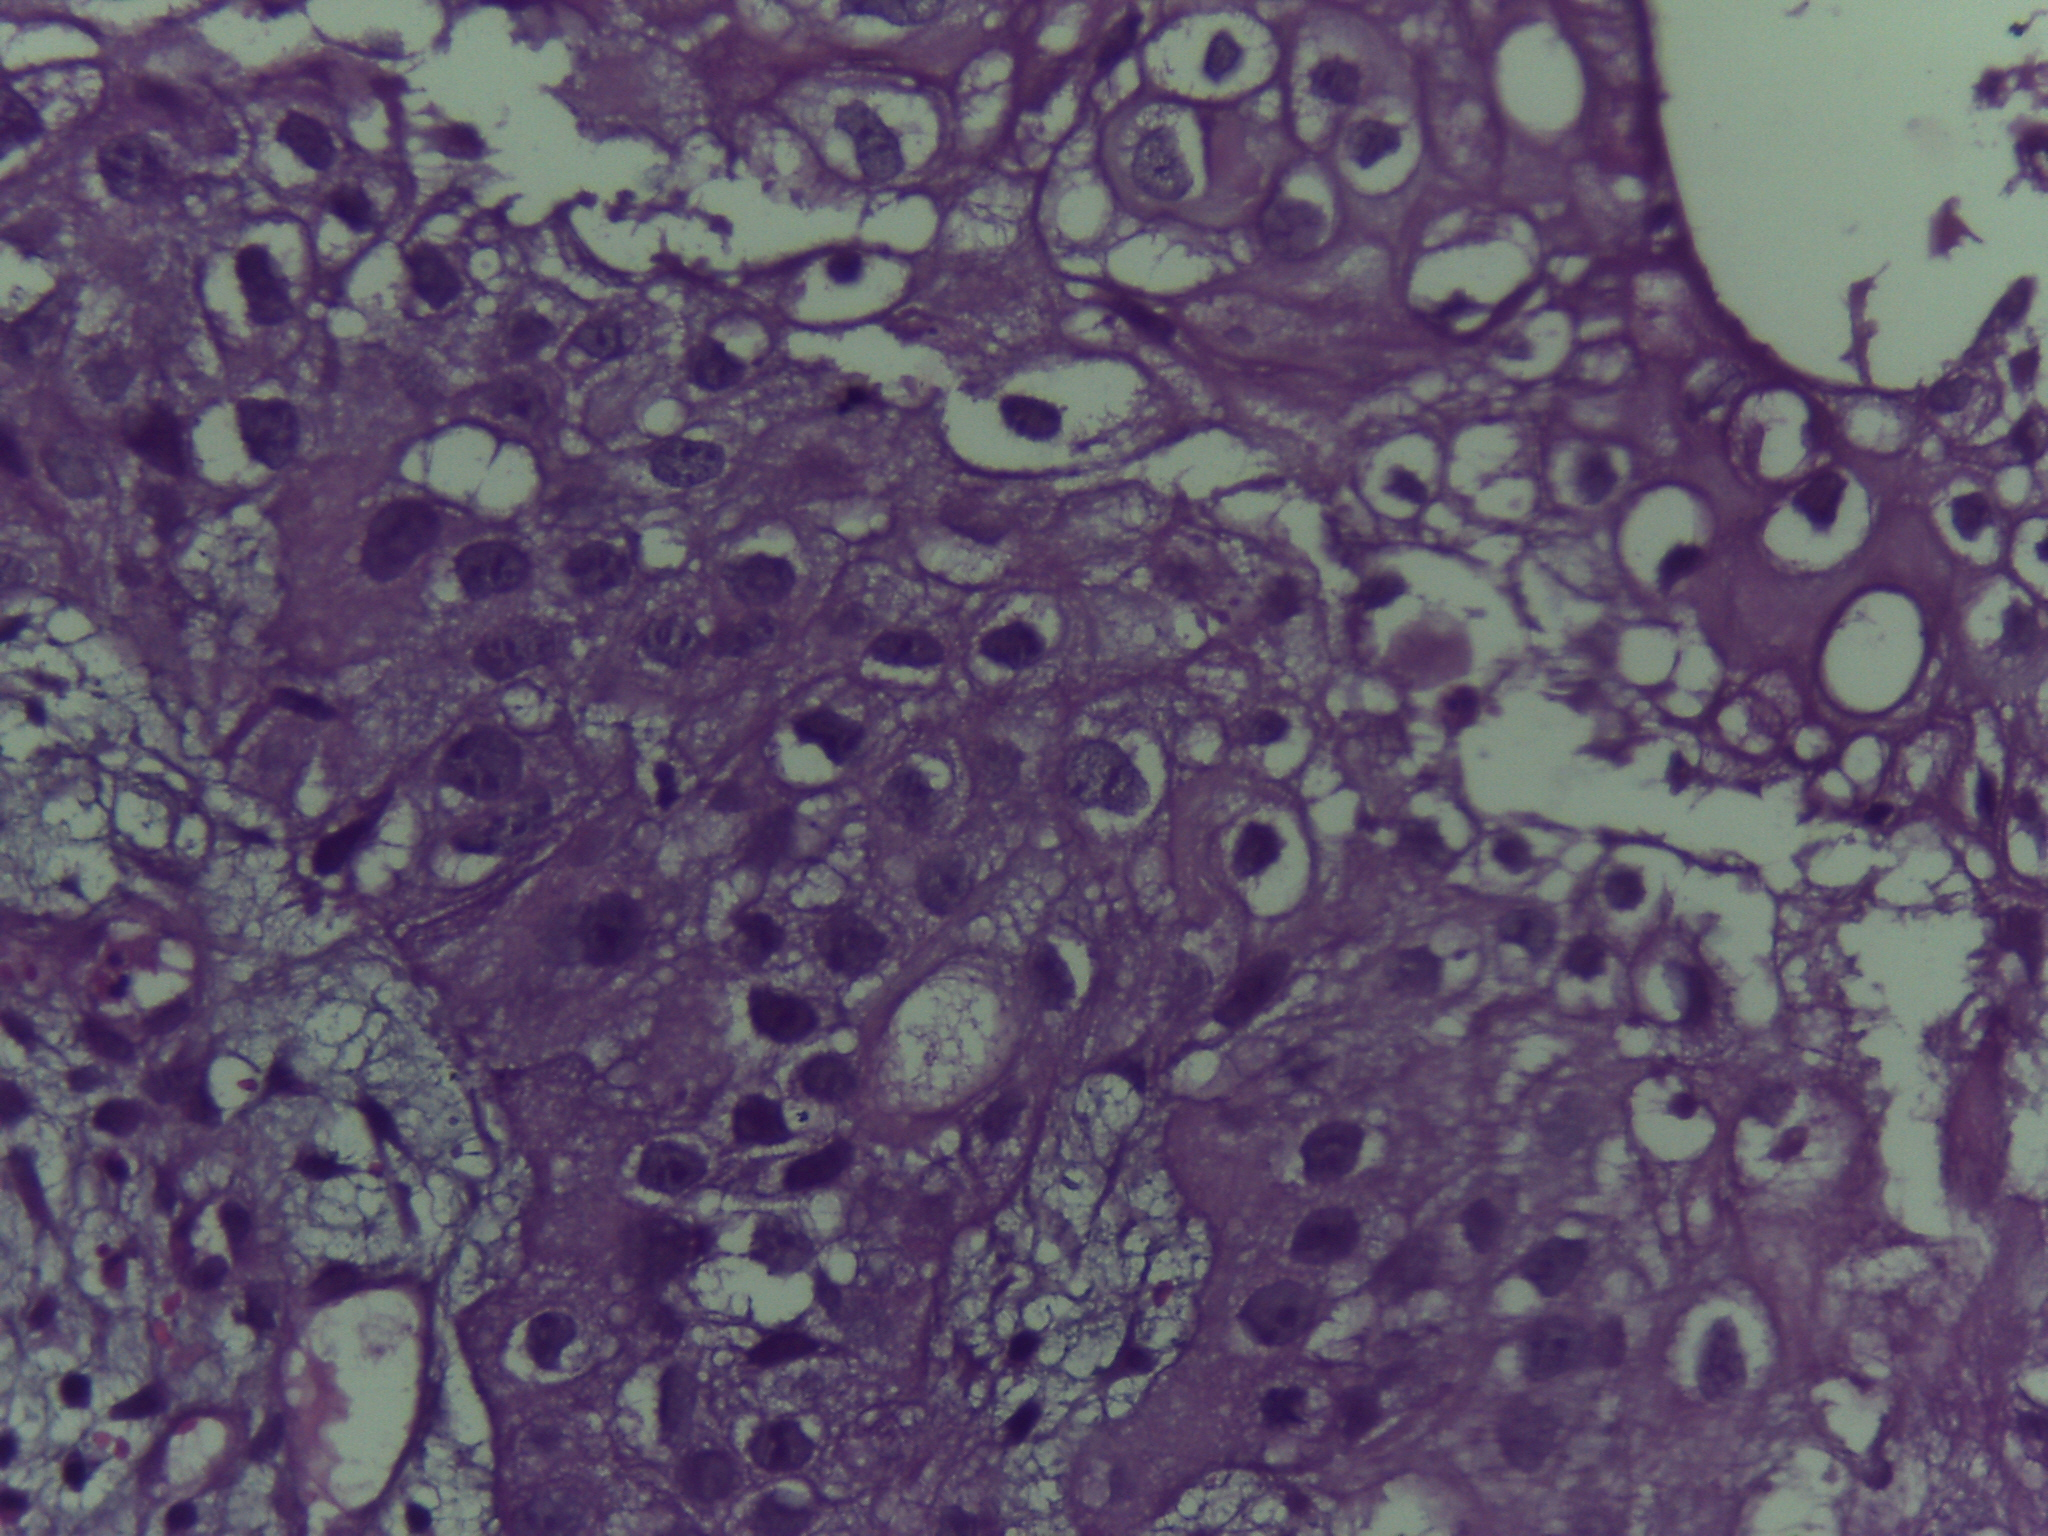
Diagnosis: OSCC